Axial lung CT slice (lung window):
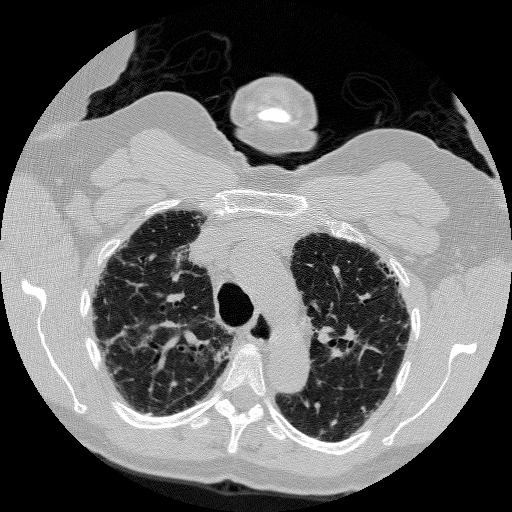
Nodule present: no